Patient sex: F
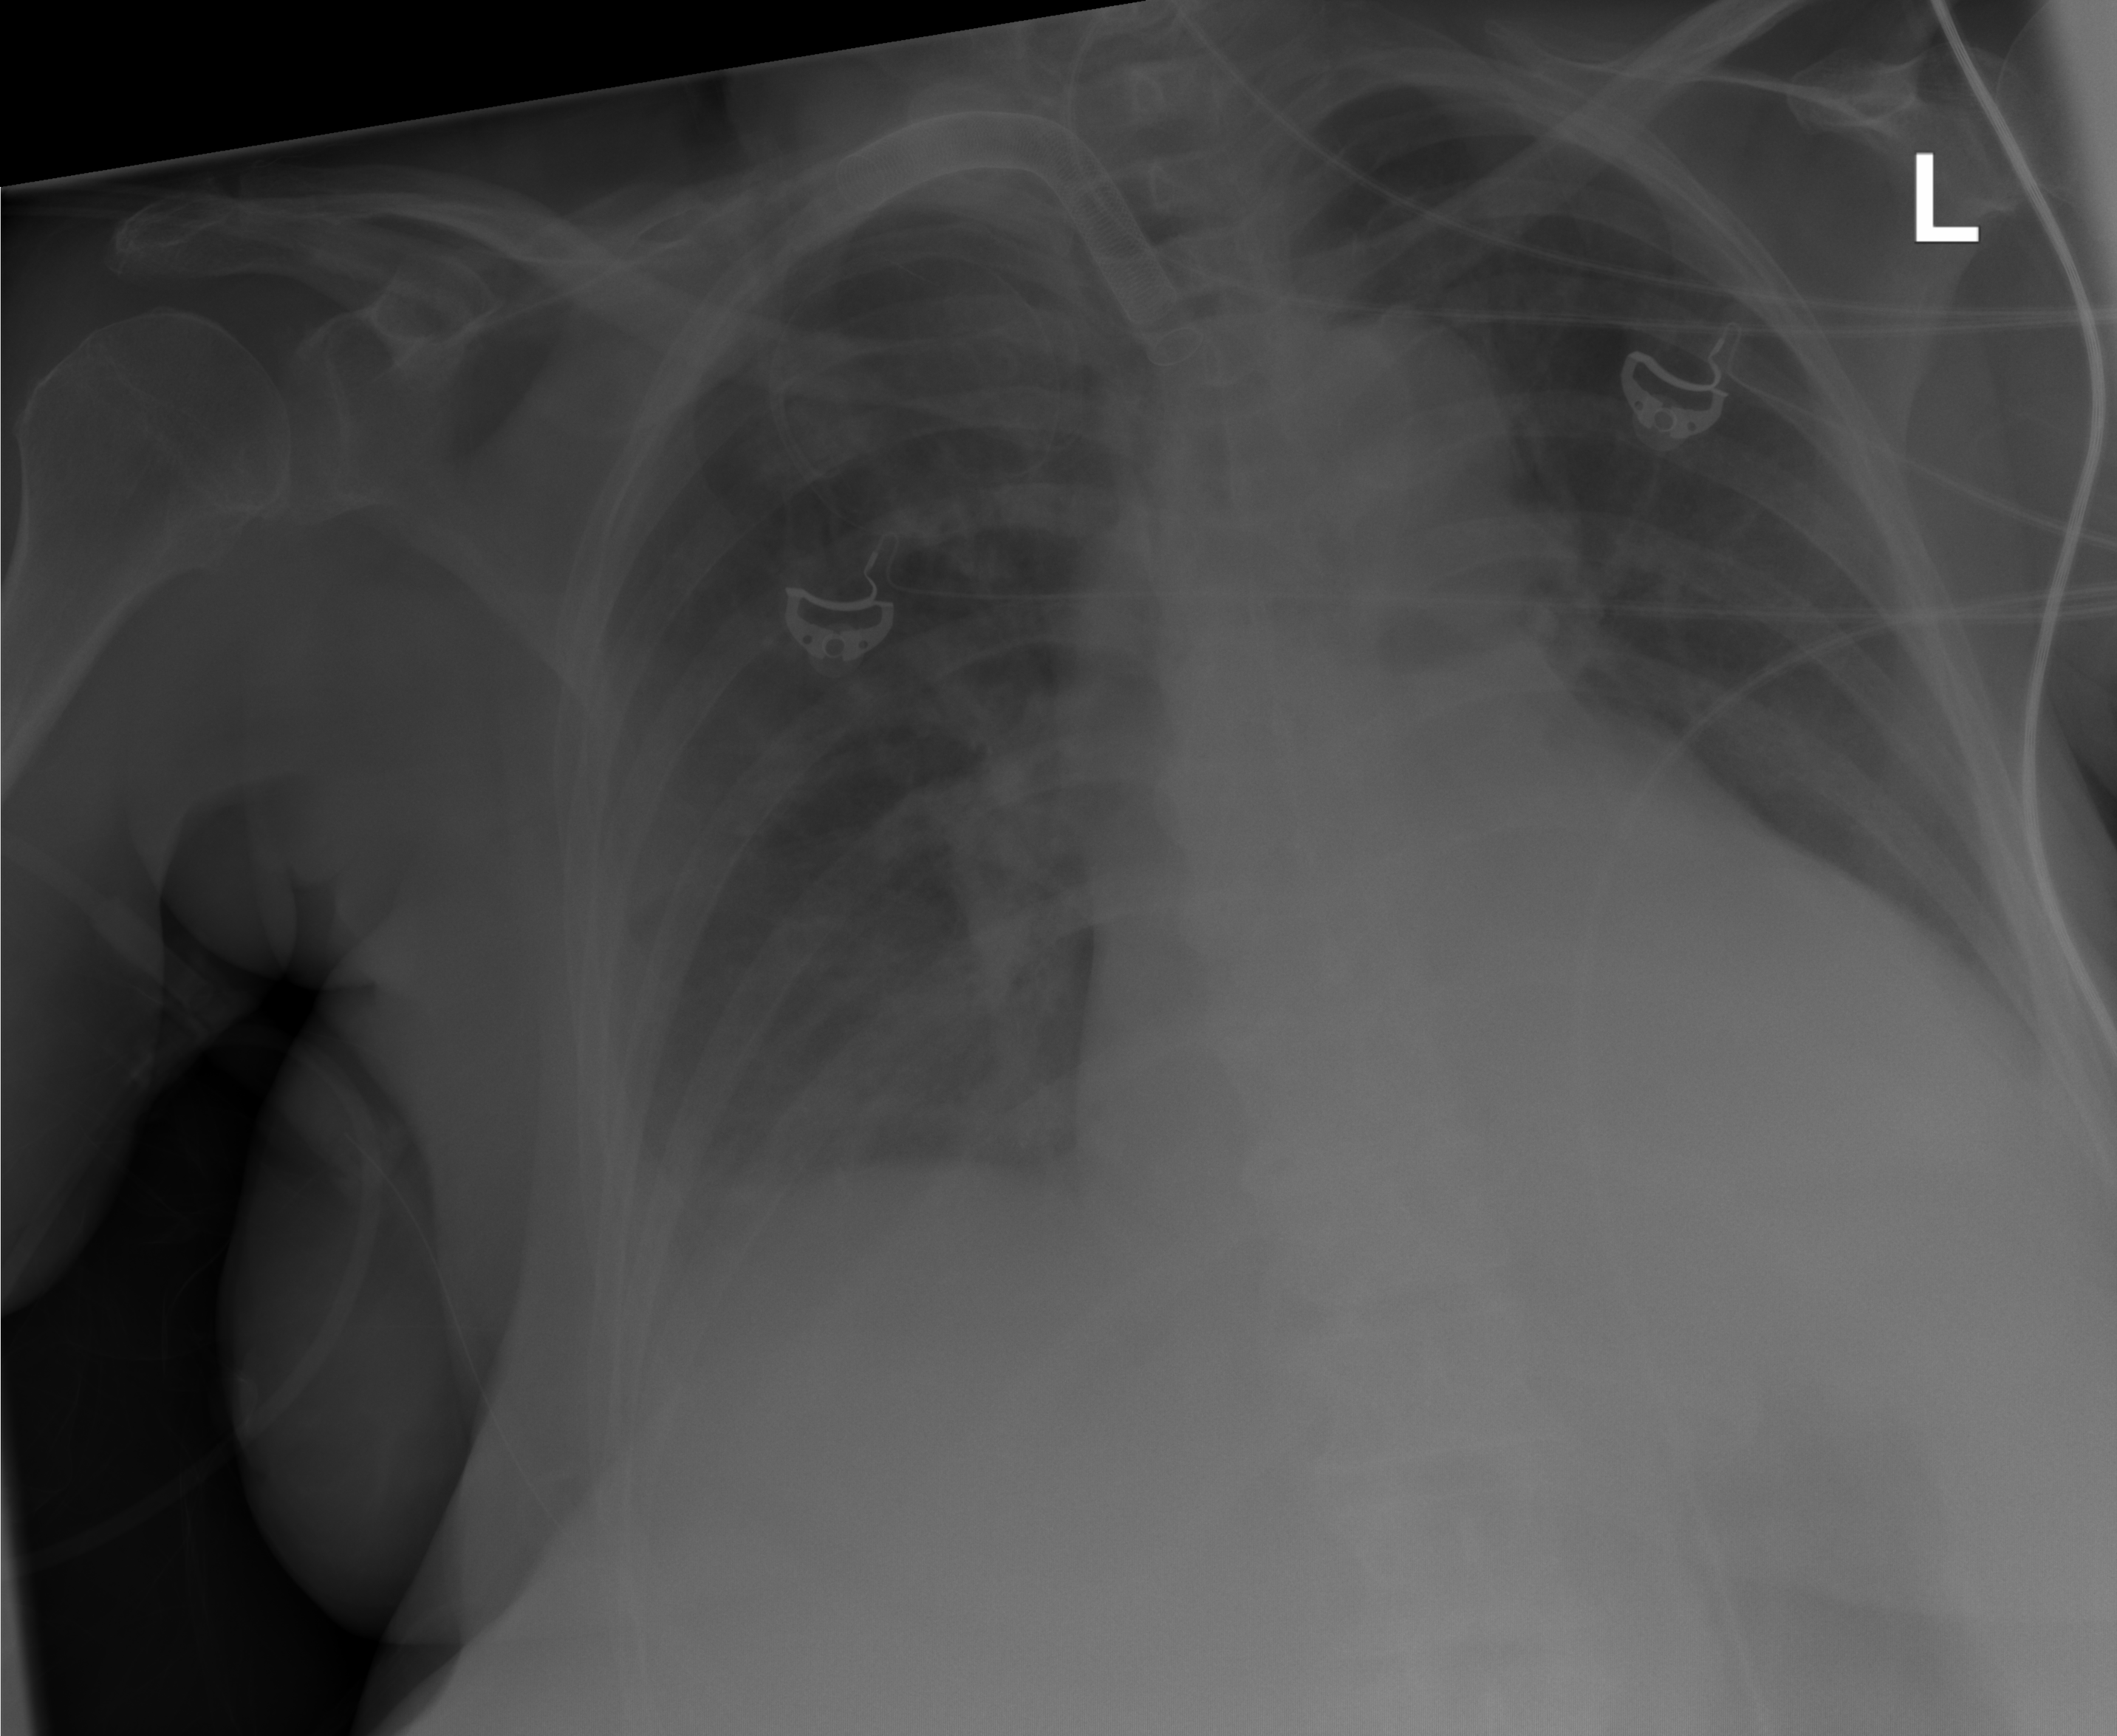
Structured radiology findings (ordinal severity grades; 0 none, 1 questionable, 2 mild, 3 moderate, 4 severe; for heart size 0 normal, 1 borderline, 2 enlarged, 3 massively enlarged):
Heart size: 2
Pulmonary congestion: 0
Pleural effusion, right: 2
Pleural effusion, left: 2
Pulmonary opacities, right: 0
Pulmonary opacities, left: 0
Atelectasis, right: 2
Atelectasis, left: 0